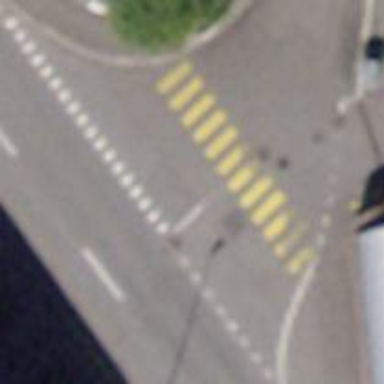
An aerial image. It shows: Zebra crossing on the road.